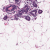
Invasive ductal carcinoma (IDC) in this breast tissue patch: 0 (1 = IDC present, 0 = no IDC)